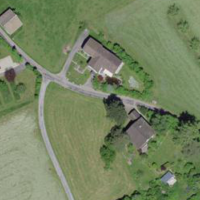
EUNIS habitat code: 24
Species observed at this site:
Helleborus niger